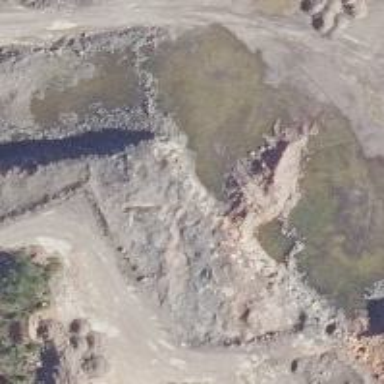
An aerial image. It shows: Quarry area.